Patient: sex F, age 22
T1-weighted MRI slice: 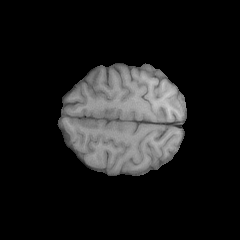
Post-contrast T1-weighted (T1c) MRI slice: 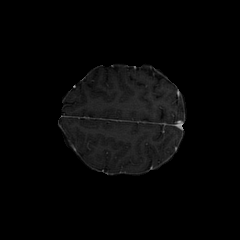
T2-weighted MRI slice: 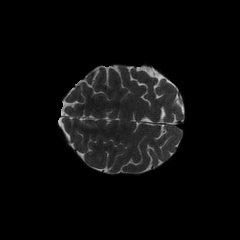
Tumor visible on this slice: no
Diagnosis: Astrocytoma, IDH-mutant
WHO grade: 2